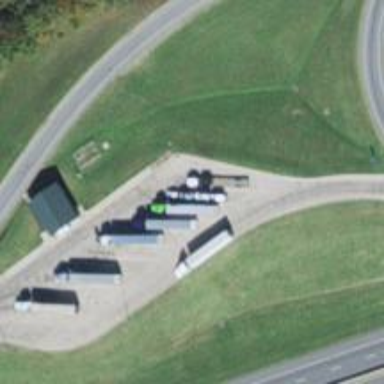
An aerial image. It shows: Parking area with caravans.